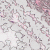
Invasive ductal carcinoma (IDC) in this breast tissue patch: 0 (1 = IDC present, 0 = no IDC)